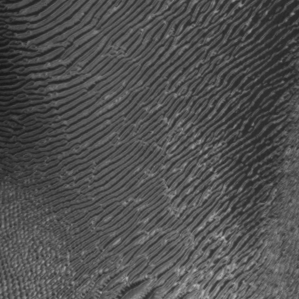
Label: frost